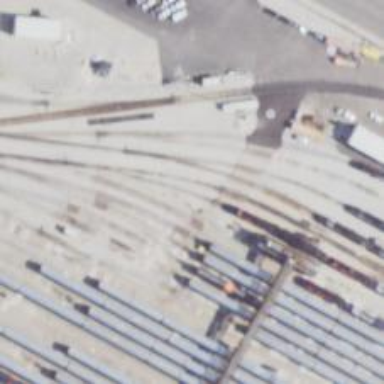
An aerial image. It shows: Railway yard used for servicing trains.